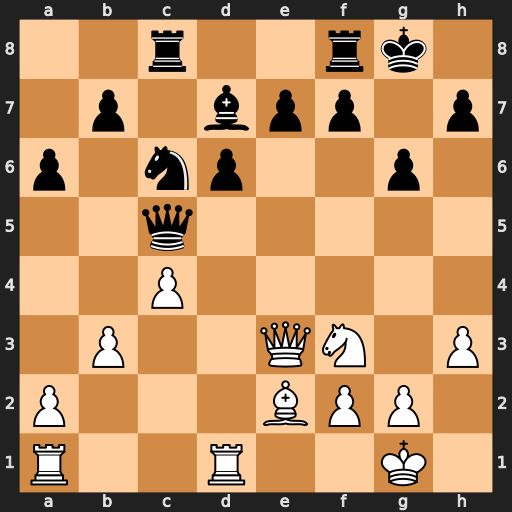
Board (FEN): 2r2rk1/1p1bpp1p/p1np2p1/2q5/2P5/1P2QN1P/P3BPP1/R2R2K1
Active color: w
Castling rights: -
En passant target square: -
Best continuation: Qxc5 dxc5 Rxd7